Question: I have a Python class:
'''
class PatientParamStruct:
output_folder = ''
condition_timestamps = None # list cannot be initialized here!
lag_time = 0
lead_time = 0
feature_numbers = None
input_feature_folder = ''
input_folder_validation = ''
patient_number = 0
lag_number_of_windows = 0
samples_per_second = 0
prediction_window = 0
moving_window_time = 0
subwindow_lag_time = 0
'''

Can I sort alphabetically a bunch of lines in Eclipse PyDev?
In this case the output would be:
'''
class PatientParamStruct:
condition_timestamps = None # list cannot be initialized here!
feature_numbers = None
input_feature_folder = ''
input_folder_validation = ''
lag_number_of_windows = 0
lag_time = 0
lead_time = 0
moving_window_time = 0
output_folder = ''
patient_number = 0
prediction_window = 0
samples_per_second = 0
subwindow_lag_time = 0
'''
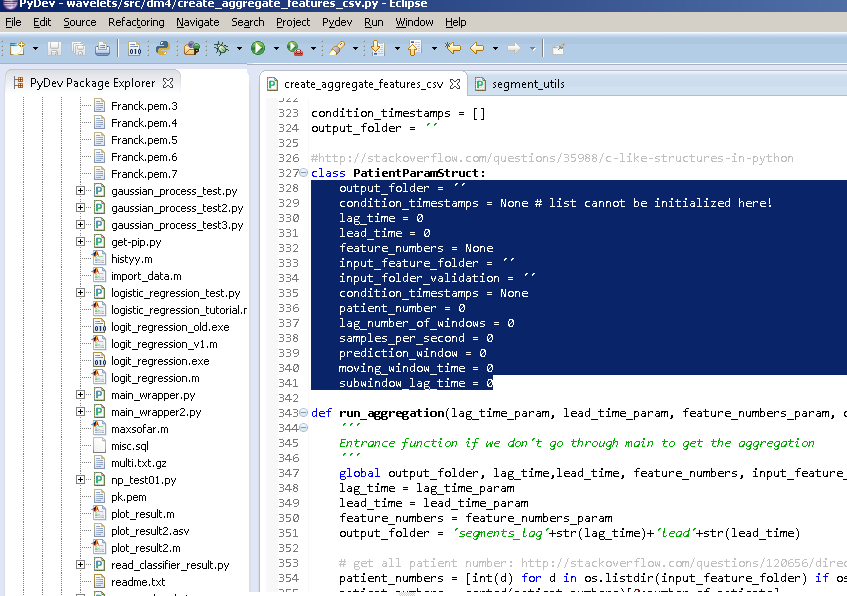
Answer: Yes, you can use:
Ctrl+Shift+O
It's the same binding used for the organize imports, but if some text is selected it'll sort the text (and if no text is selected it'll organize imports and try to add new imports for unresolved tokens).